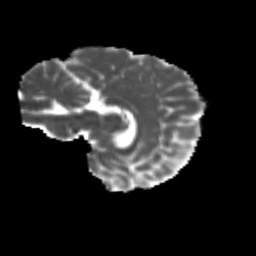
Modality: MD
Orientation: sagittal
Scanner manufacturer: siemens
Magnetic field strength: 3 T
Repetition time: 9.2 s
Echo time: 0.084 s